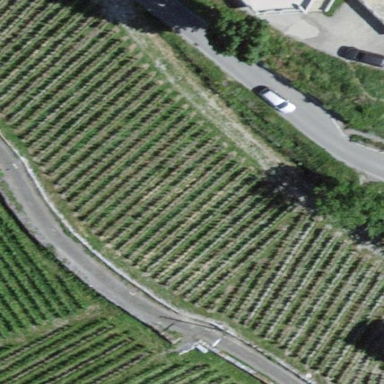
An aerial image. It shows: Vineyard growing grapes.